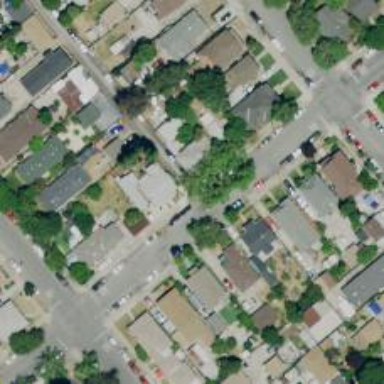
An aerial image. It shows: Alley classified as service road.